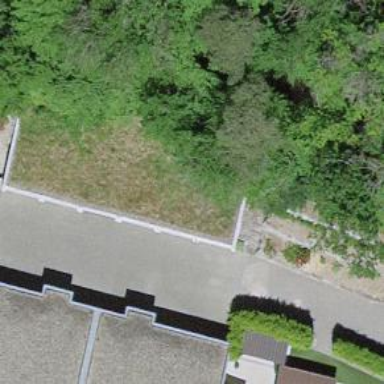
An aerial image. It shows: Garage building.